Question: I use this kind of function (from iris data set)
'''
model_test <- lm(Sepal.Length ~( Petal.Length + Sepal.Width + Petal.Width +Species)^2,
data=iris)
gg<-expand.grid(Petal.Length=0:6,Species=levels(Species))
vv<-expand.grid(Sepal.Width=0:4,Petal.Width=1:4)
pd<-do.call(rbind,Map(function(Petal.Length,Species,Sepal.Width,Petal.Width){
nd <- cbind(vv, Petal.Length=Petal.Length,Species=Species,
Sepal.Width=Sepal.Width, Petal.Width=Petal.Width)
cbind(nd, pred=predict(model_test, nd, type="response"))},
Petal.Length=iris$Petal.Length,Species=iris$Species,
Sepal.Width=iris$Sepal.Width,Petal.Width=iris$Petal.Width))
wireframe(pred~Sepal.Width+Petal.Width|Species*Petal.Length,
pd, drape=FALSE,scale=list(arrows=FALSE),subset=(Species=="setosa"),
layout = c(3, 3))
'''
I get this plot

:
If I include more factors in my model, the (coloured) strips would make the plots very small. How can I remove the green and light red strip and add a 1-Line Title
like 'Species==setosa & Petal.Length==0',...., 'Species==setosa & Petal.Length==6'.
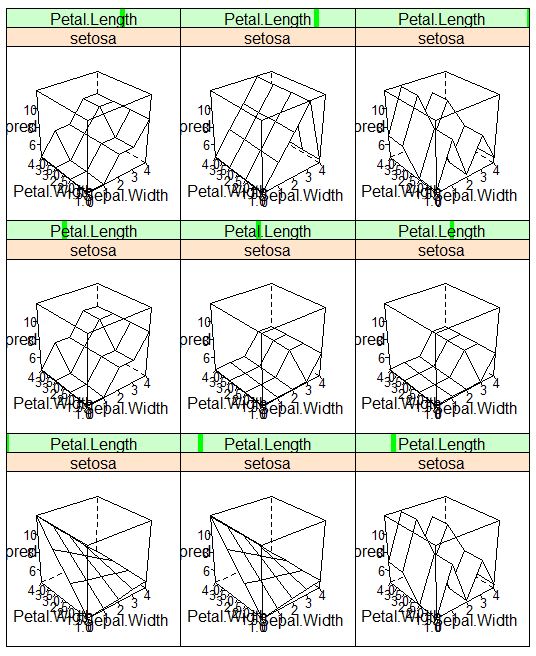
Answer: Lattice is going to create a strip for each conditioning variable. If you want just one strip, try conditioning on the interaction. For example
'''
wireframe(pred~Sepal.Width+Petal.Width|interaction(Species,Petal.Length),
pd, drape=FALSE,scale=list(arrows=FALSE), subset=(Species=="setosa"), layout=c(3,3))
'''
which gives

You can create the interaction ahead of time and customize the levels if you like with whatever description you want.